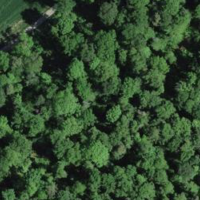
EUNIS habitat code: 41
Species observed at this site:
Fagus sylvatica